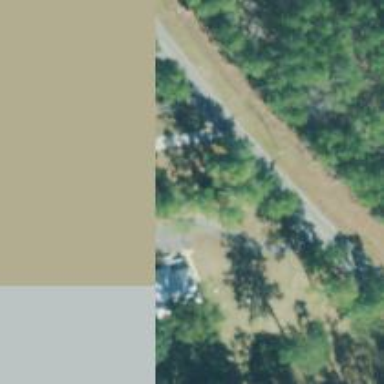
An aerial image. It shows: Driveway.